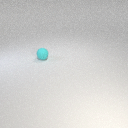
small cyan rubber sphere